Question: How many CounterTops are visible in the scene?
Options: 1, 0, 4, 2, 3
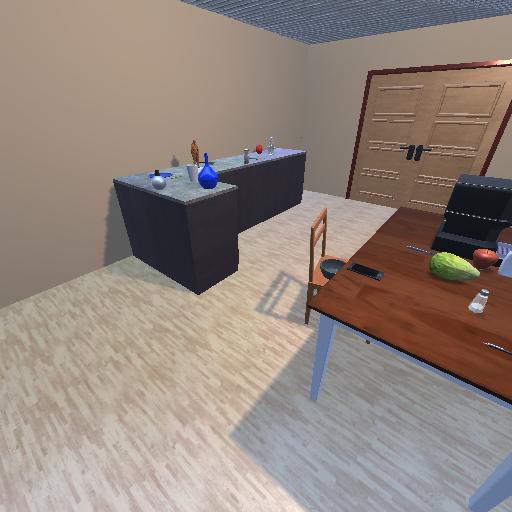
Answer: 1